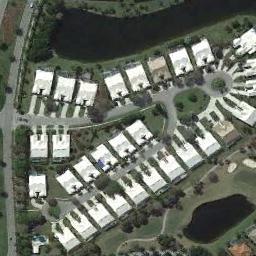
Label: residential